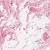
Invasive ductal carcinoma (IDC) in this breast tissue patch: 0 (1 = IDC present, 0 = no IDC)